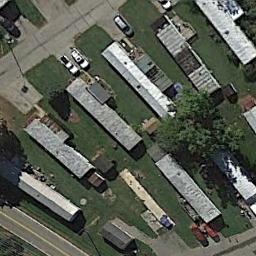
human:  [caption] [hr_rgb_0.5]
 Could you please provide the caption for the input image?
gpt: Numerous buildings of different shapes and sizes are in mobile home parks .

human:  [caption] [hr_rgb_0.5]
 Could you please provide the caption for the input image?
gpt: There are two rows of mobile homes on the lawn .

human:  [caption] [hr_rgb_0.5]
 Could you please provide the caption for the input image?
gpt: The mobile home park has some mobile homes on the grass and some cars parked next to mobile homes .

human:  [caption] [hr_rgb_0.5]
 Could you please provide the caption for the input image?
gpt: The mobile home park is on the grass next to the road .

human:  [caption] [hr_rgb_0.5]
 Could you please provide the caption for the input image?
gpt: There are some buildings on a green lawn on the mobile home park .